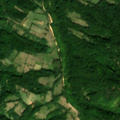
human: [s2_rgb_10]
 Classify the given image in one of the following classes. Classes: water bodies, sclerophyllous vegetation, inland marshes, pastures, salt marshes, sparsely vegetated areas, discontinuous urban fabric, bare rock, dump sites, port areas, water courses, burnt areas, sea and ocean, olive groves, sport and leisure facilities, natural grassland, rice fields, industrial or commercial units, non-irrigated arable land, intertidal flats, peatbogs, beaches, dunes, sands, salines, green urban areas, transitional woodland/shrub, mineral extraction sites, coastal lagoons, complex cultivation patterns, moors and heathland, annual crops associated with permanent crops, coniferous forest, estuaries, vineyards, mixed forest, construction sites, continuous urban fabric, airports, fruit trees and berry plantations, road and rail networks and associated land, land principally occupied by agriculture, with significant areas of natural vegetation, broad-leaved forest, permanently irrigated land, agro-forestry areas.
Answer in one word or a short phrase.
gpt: land principally occupied by agriculture, with significant areas of natural vegetation, broad-leaved forest